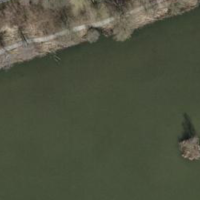
EUNIS habitat code: 14
Species observed at this site:
Certhia brachydactyla
Corvus corone
Podiceps cristatus
Fulica atra
Aegithalos caudatus
Buteo buteo
Sylvia atricapilla
Poecile palustris
Phylloscopus collybita
Gallinula chloropus
Vespa crabro
Erithacus rubecula
Pica pica
Acrocephalus scirpaceus
Periparus ater
Cyanistes caeruleus
Anas platyrhynchos
Sturnus vulgaris
Aythya fuligula
Fringilla coelebs
Passer domesticus
Carduelis carduelis
Columba palumbus
Turdus merula
Passer montanus
Parus major
Pieris napi
Hirundo rustica
Milvus milvus
Mergus merganser
Turdus pilaris
Regulus regulus
Motacilla alba
Delichon urbicum